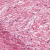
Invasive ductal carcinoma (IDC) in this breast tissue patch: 0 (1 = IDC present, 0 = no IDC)